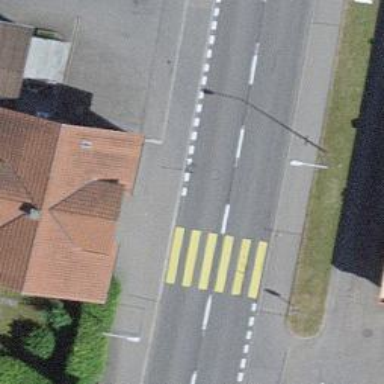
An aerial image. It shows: Kerb serving as barrier.